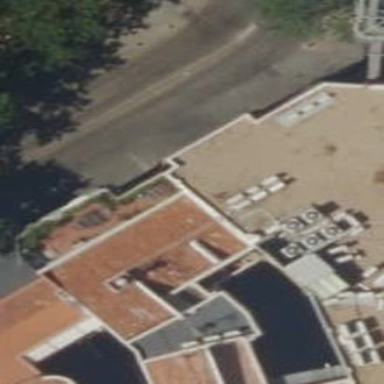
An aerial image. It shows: Part of building.